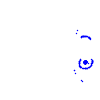
Particle: kaon